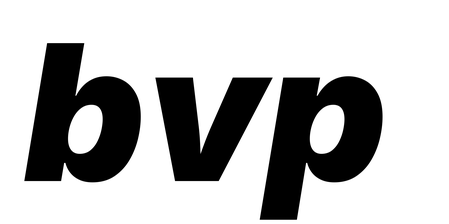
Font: Inter-Italic_Black_Italic